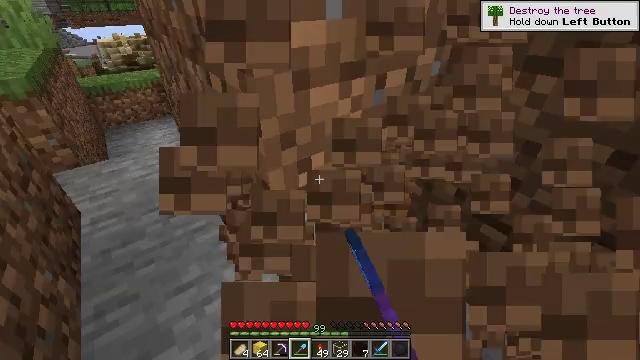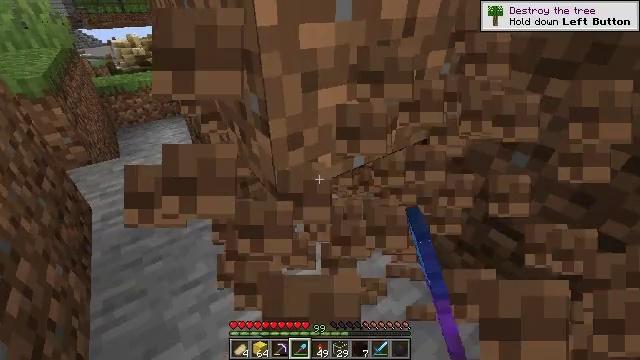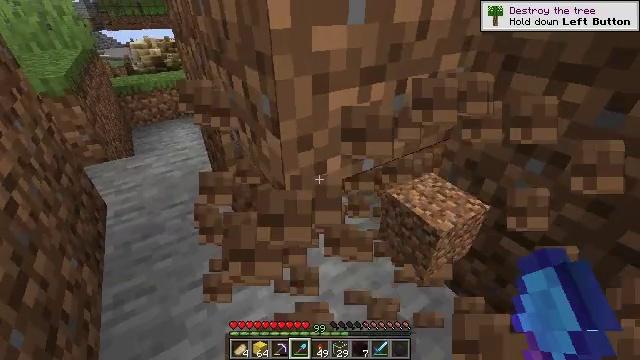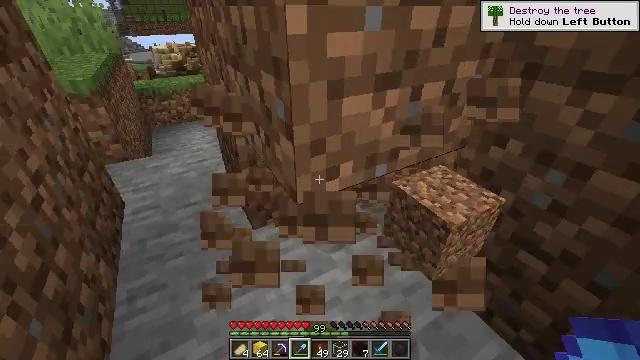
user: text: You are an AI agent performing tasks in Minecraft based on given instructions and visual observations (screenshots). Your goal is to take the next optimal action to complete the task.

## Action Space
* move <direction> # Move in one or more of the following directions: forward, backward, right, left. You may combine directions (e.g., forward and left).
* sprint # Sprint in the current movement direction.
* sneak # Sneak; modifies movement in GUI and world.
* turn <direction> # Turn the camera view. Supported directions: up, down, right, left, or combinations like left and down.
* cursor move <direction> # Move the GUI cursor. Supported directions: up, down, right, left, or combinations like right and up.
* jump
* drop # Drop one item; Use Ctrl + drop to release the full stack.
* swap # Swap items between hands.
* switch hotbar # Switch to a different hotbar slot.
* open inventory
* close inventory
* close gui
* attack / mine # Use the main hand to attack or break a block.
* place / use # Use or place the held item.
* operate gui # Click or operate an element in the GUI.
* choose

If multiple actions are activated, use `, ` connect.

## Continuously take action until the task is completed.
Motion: motion action
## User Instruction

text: Collect dirt by holding left button.
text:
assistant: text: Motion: turn left
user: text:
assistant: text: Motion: turn left
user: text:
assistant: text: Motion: turn left and up
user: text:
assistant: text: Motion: no_op